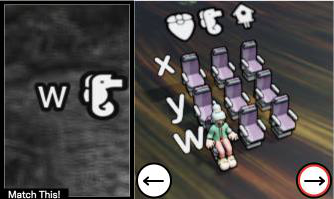
Task: seats
Answer: no